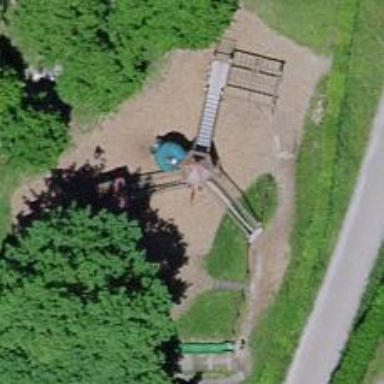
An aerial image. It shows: Playground with various play structures.